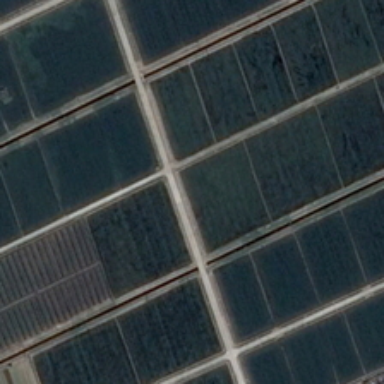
Many pieces of green farmlands are orderly together .